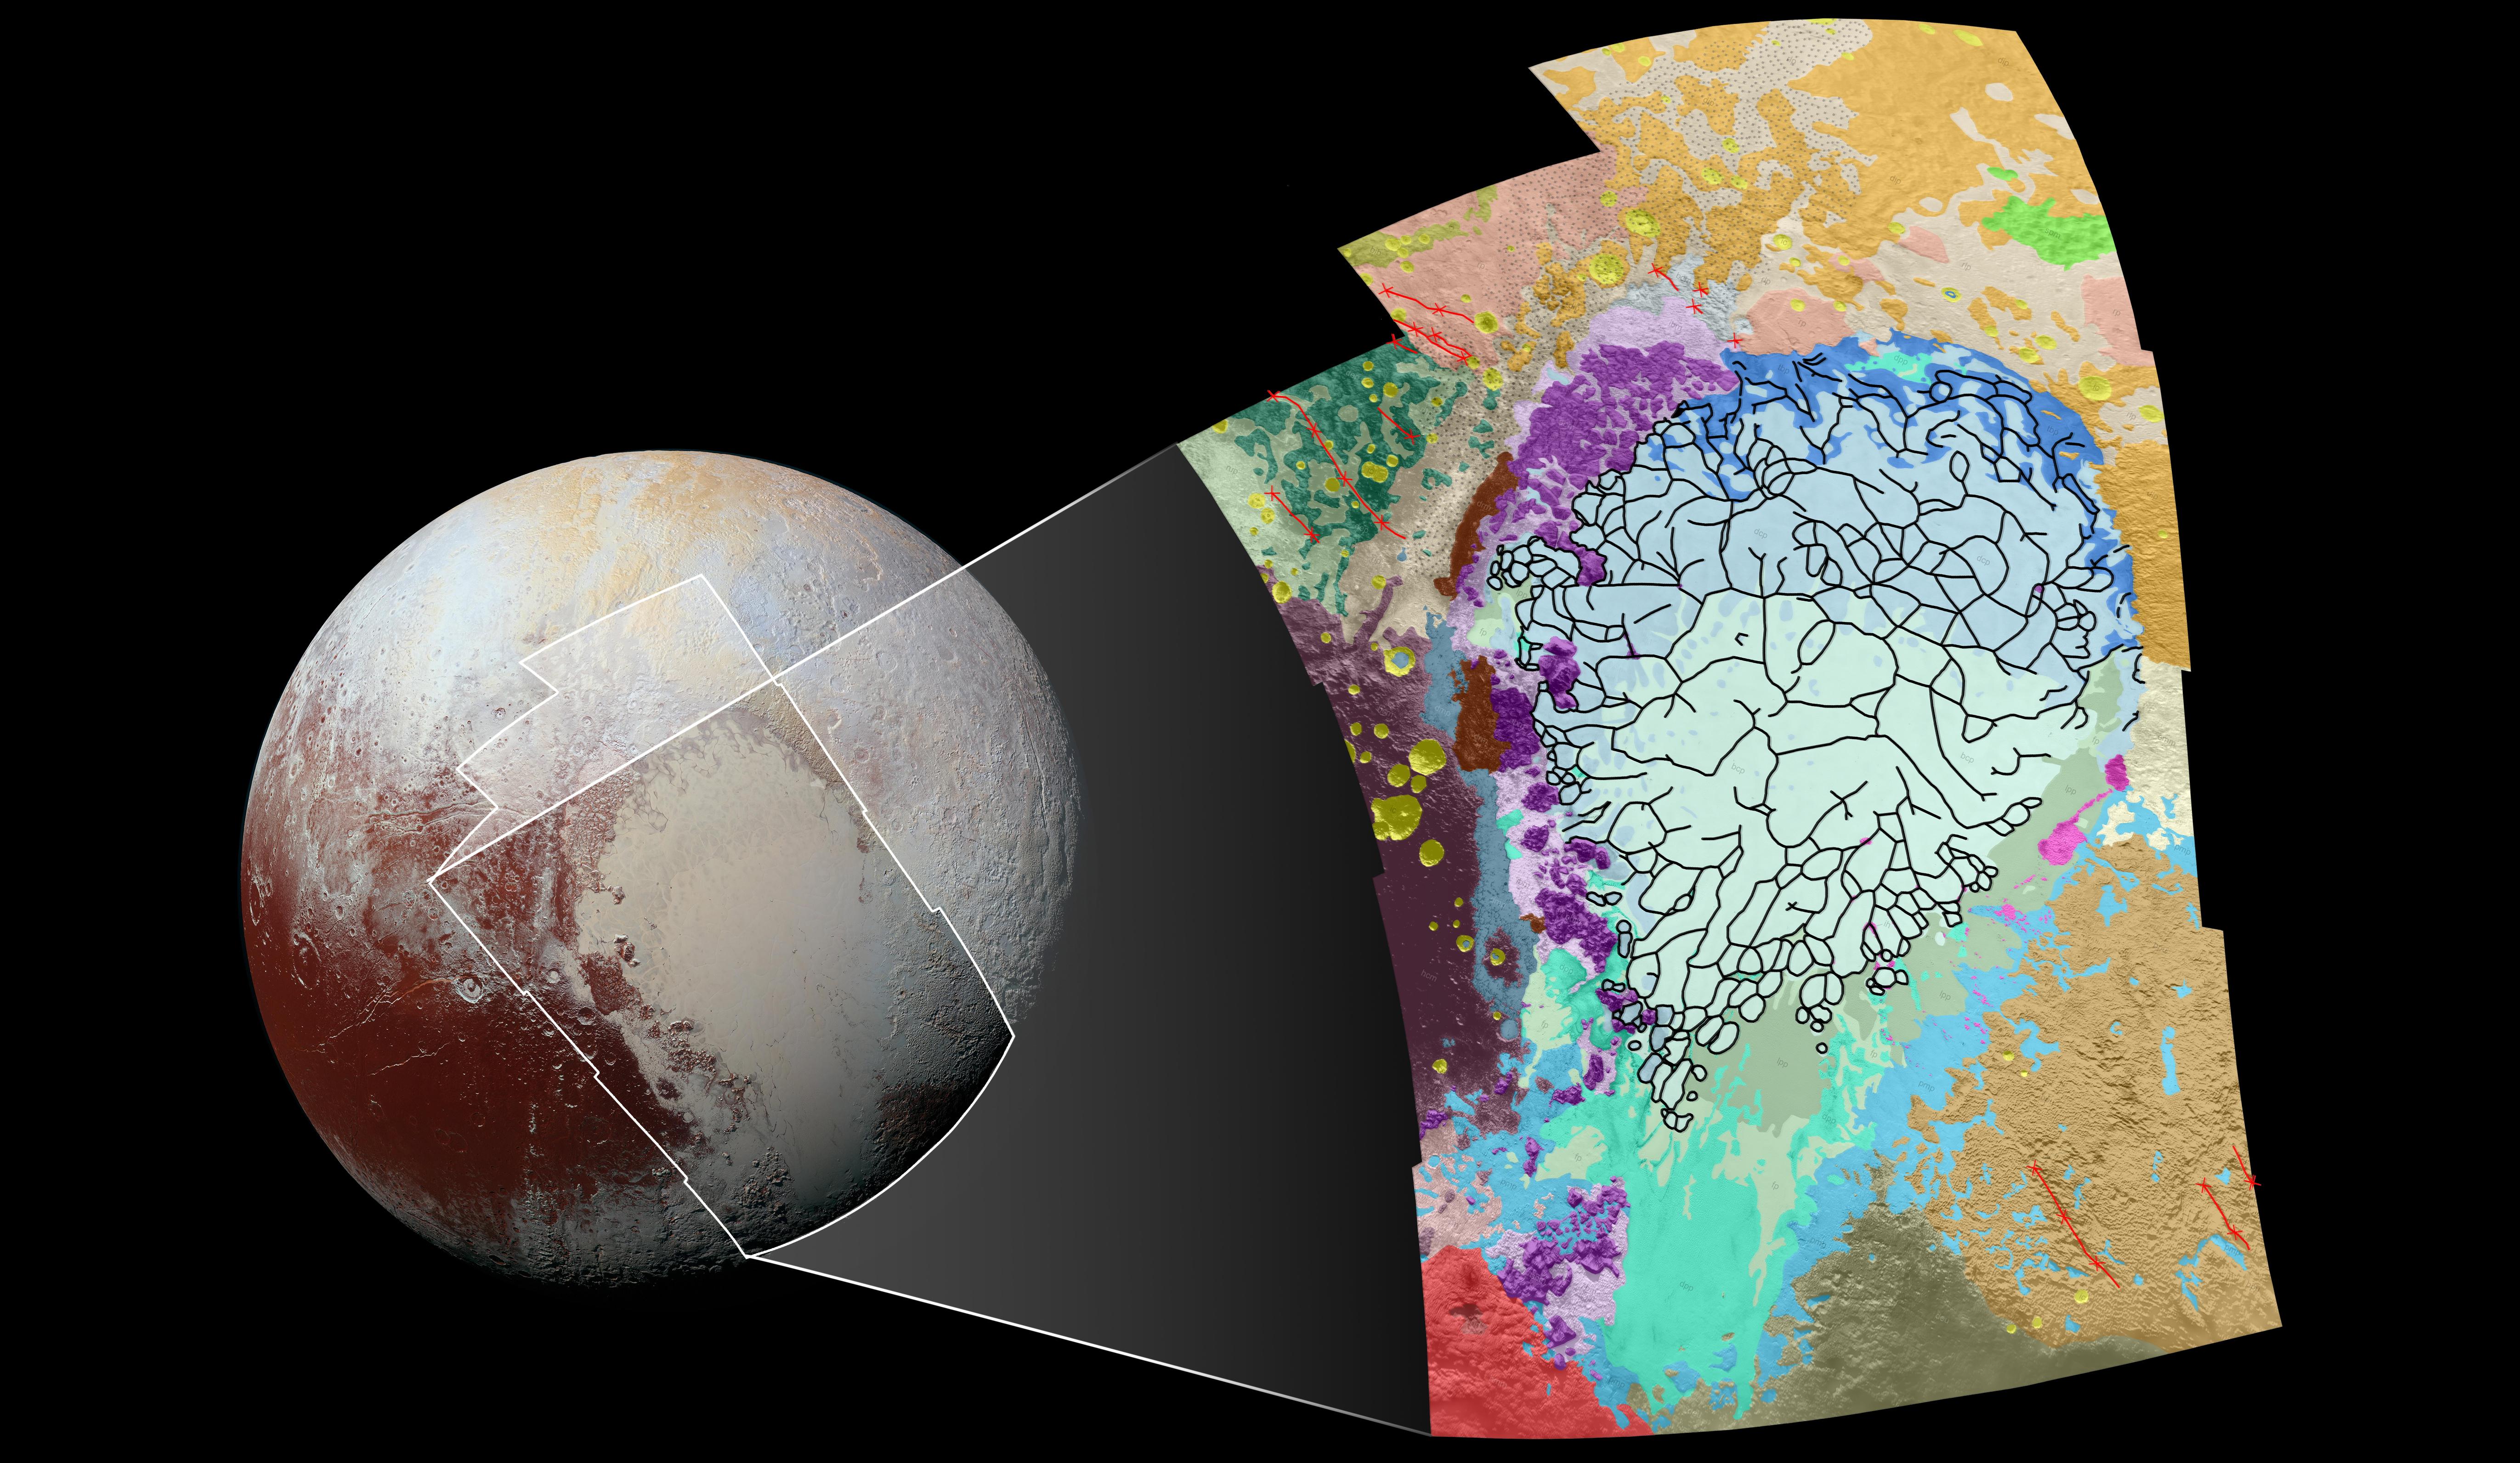
Putting Pluto's Geology on the Map Pluto, dwarf planet, New Horizons, Sputnik Planum